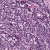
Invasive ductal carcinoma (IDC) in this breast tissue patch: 1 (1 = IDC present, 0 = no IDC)